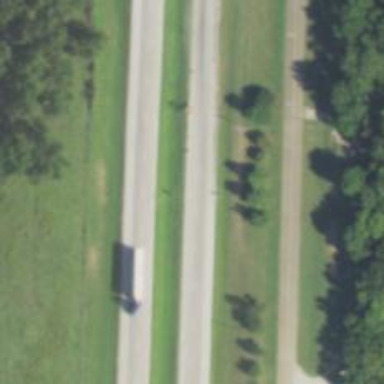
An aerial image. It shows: This image shows trunk highway that functions as expressway.